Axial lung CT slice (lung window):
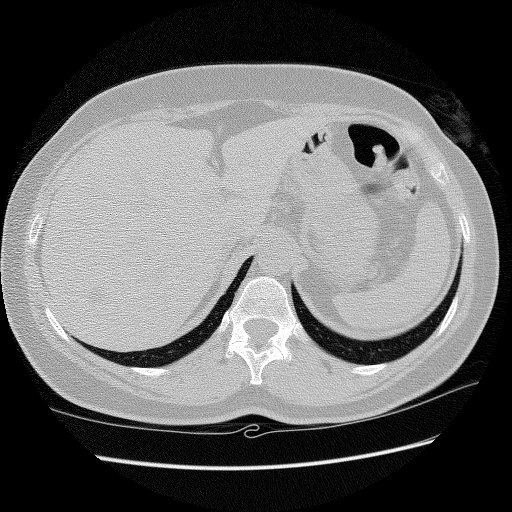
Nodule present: no